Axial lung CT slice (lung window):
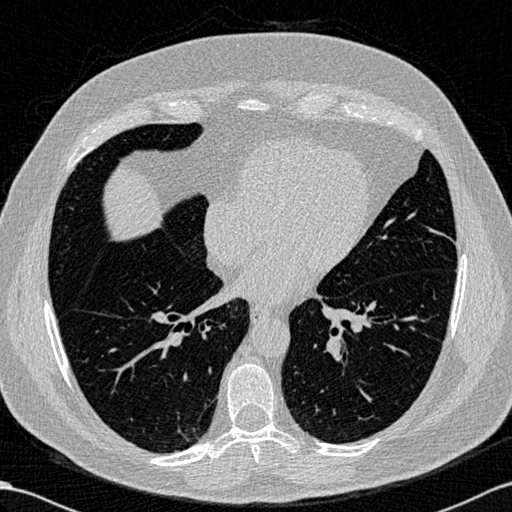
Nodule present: no